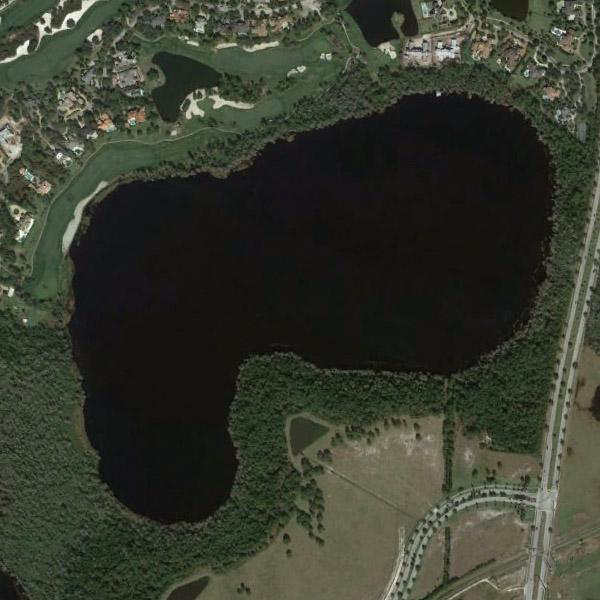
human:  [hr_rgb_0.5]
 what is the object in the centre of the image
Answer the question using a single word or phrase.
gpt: lake